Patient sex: M
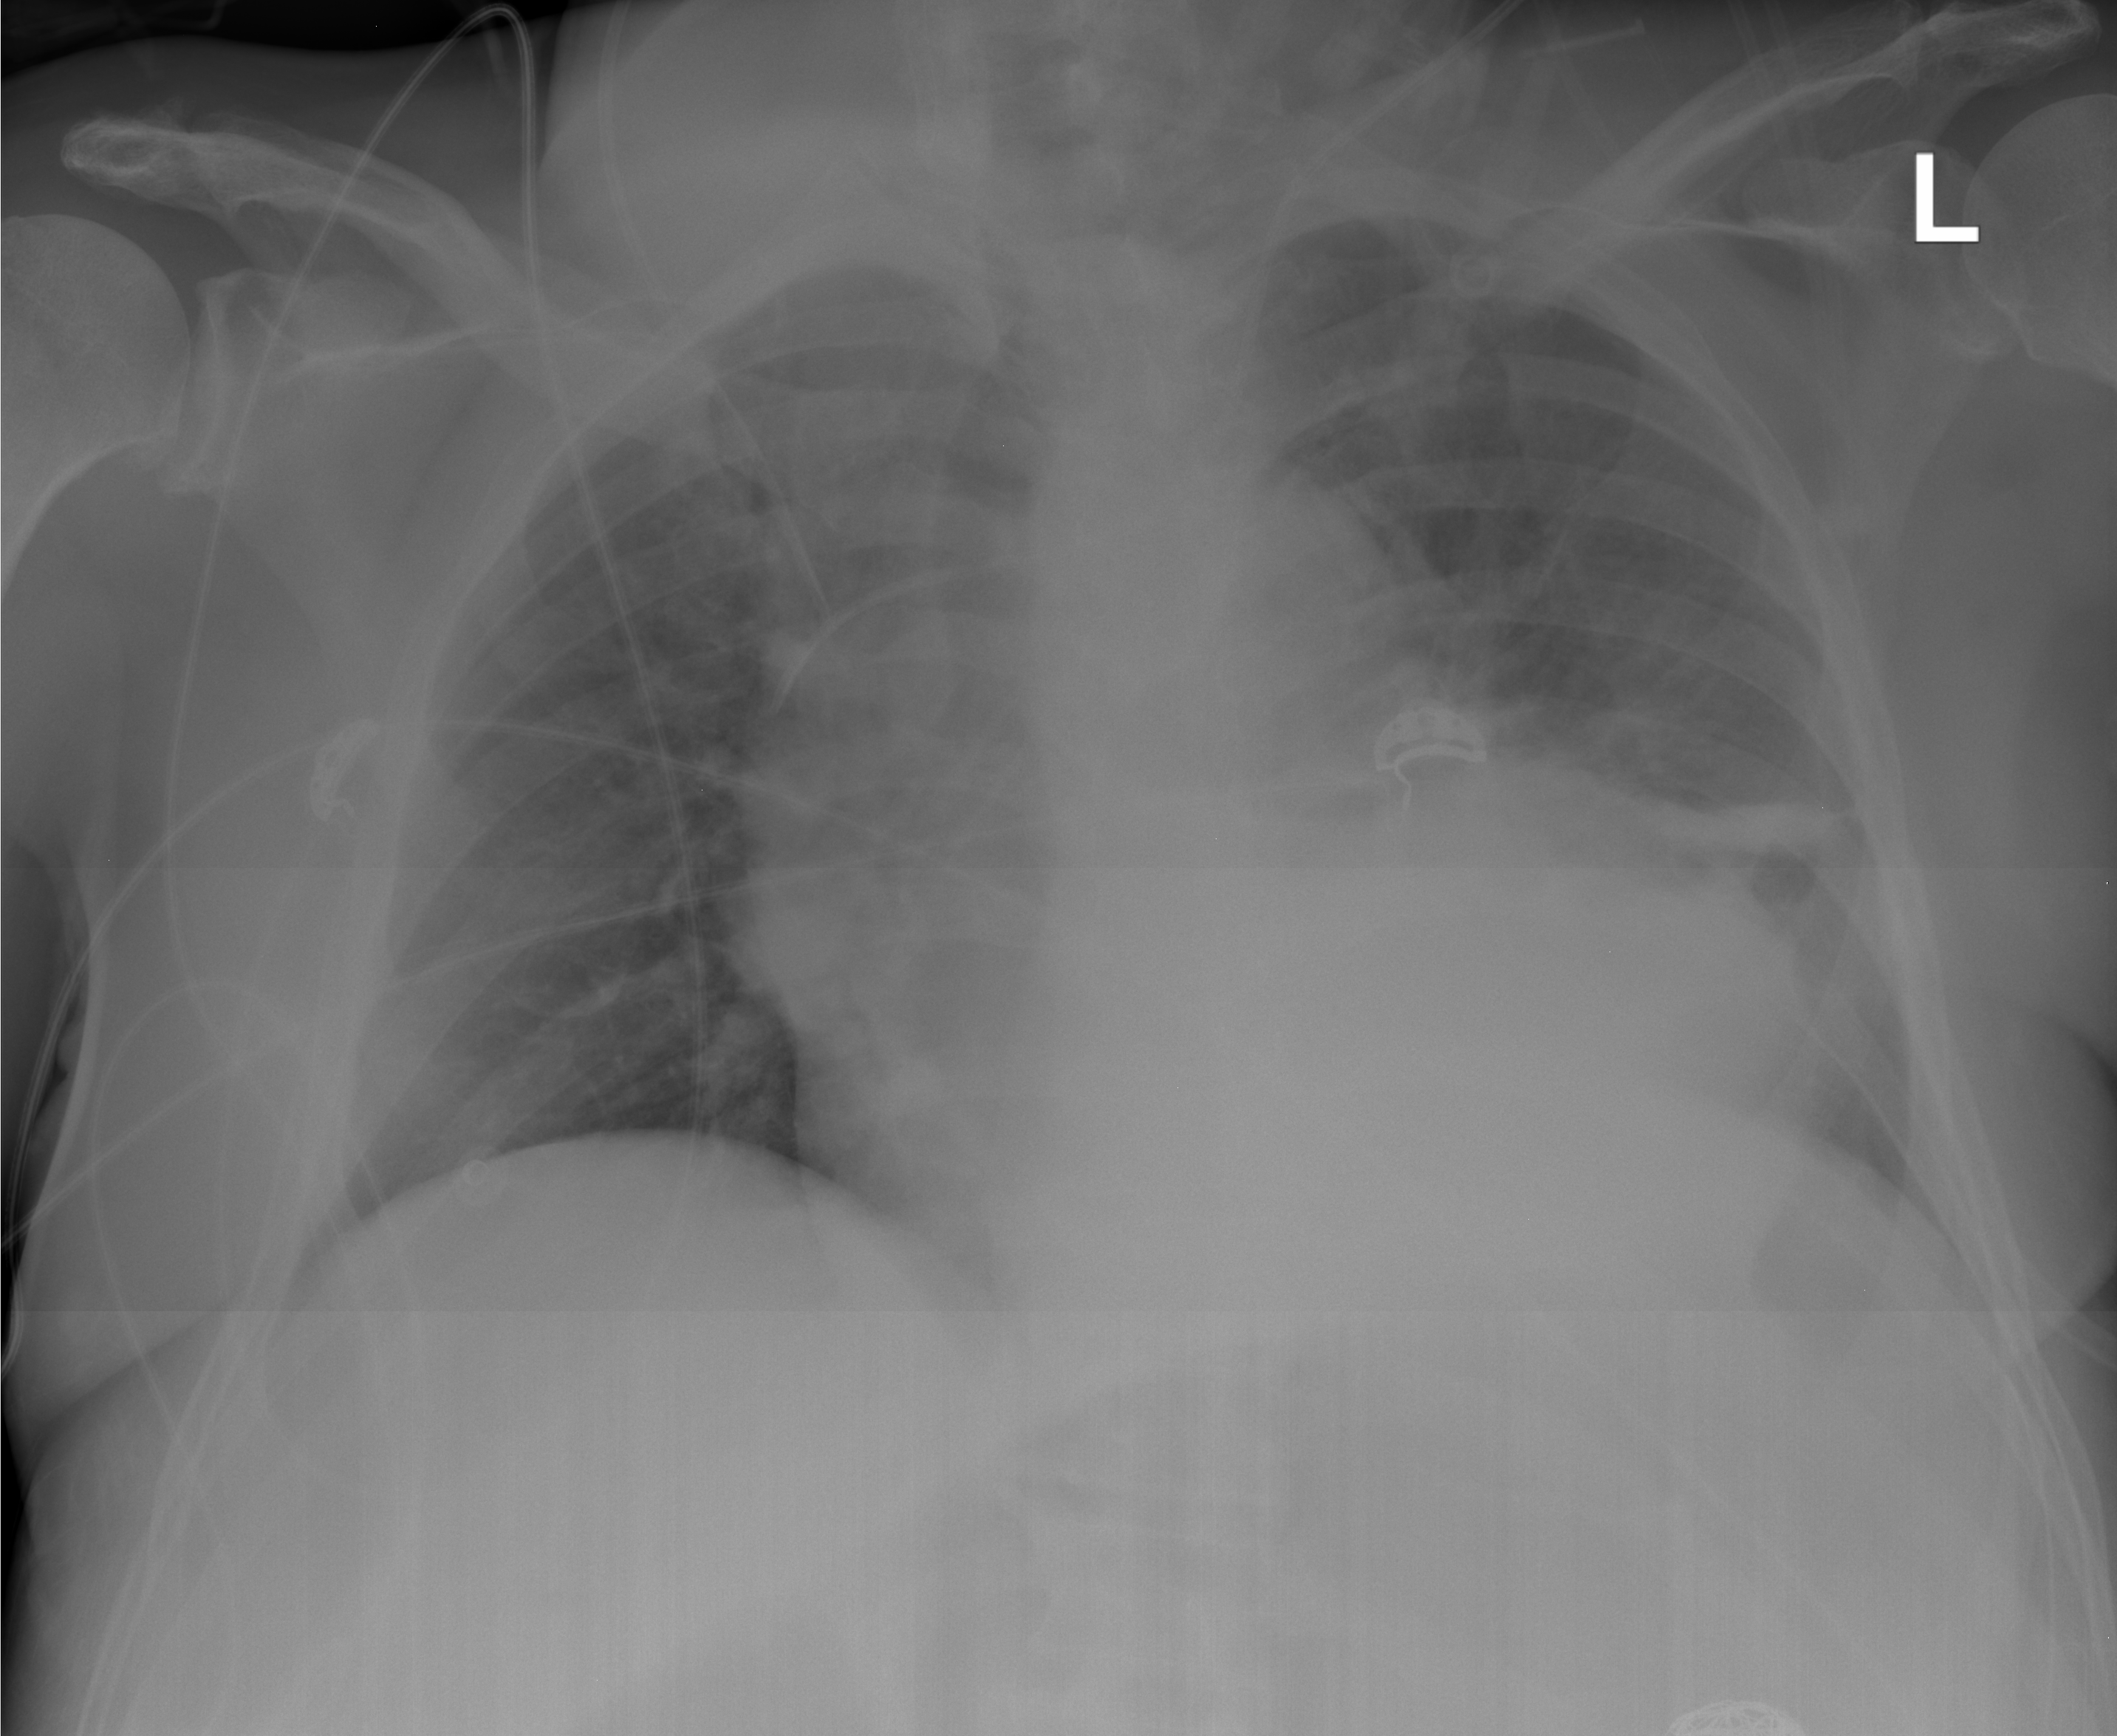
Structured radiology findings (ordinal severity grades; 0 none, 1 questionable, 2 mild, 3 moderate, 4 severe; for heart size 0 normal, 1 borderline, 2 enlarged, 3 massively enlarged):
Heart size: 2
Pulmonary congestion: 0
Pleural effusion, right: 0
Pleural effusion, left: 0
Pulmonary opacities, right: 0
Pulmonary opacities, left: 0
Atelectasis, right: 0
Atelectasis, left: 2